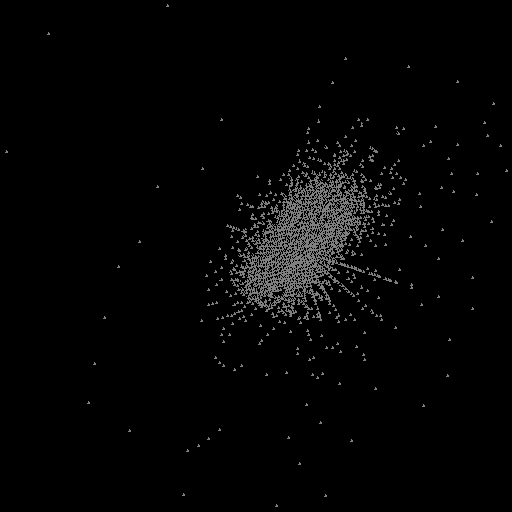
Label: supernova